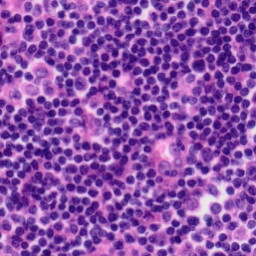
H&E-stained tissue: Tonsil